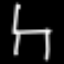
Label: chair